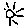
Label: sun